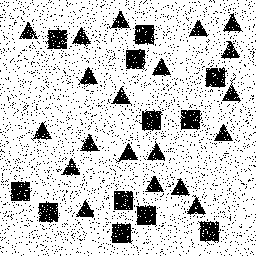
Squares: 12
Triangles: 20
Stars: 0
Total shapes: 32